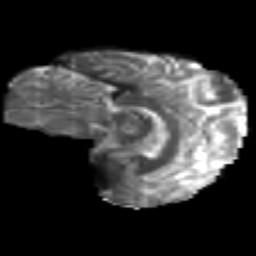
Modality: T2w
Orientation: sagittal
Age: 44
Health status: ill
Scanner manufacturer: philips
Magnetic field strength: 3 T
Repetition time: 9 s
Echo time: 0.127 s